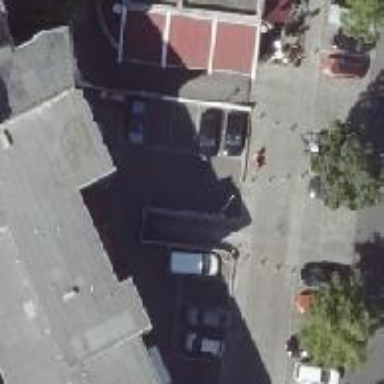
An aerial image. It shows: Parking entrance.